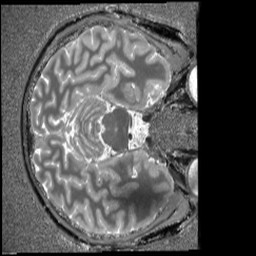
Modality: T1map
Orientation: axial
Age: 29
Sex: male
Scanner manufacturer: siemens
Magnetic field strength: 6.98 T
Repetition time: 6 s
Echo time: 0.00283 s